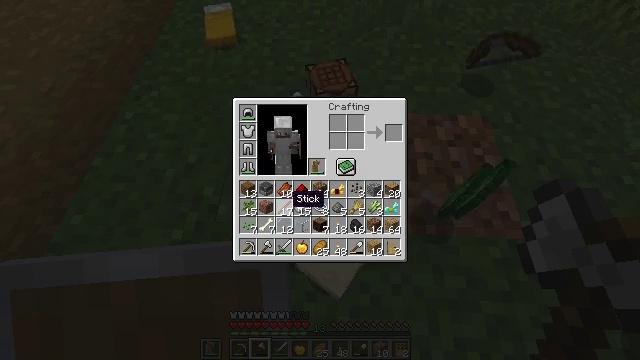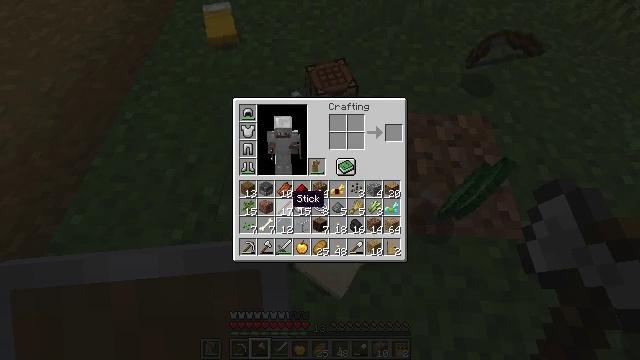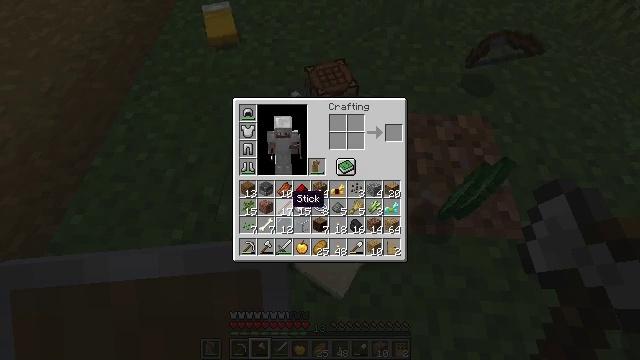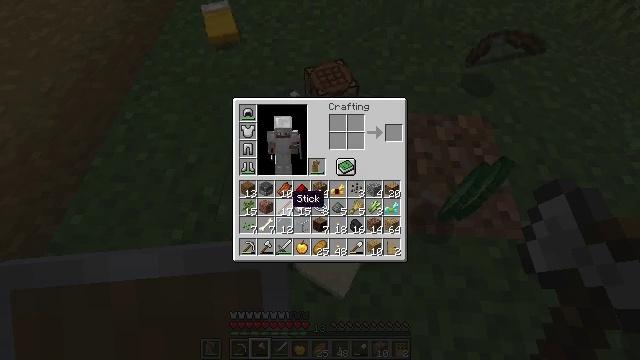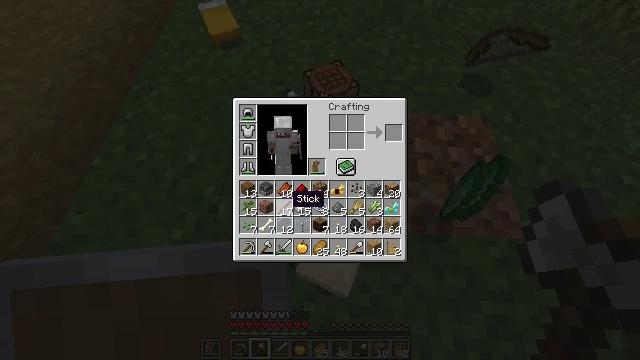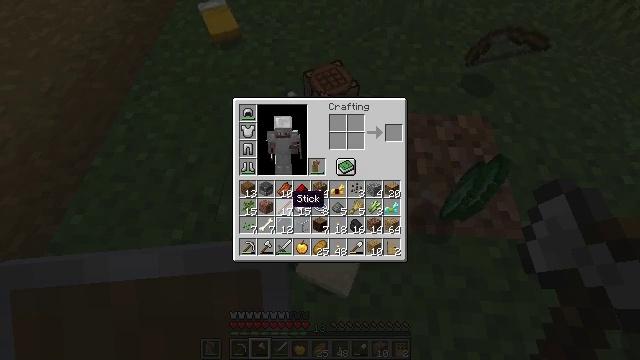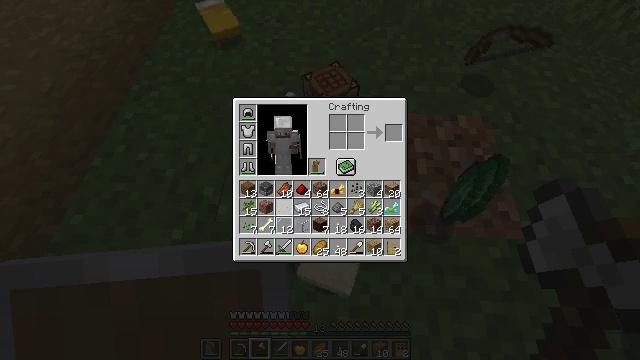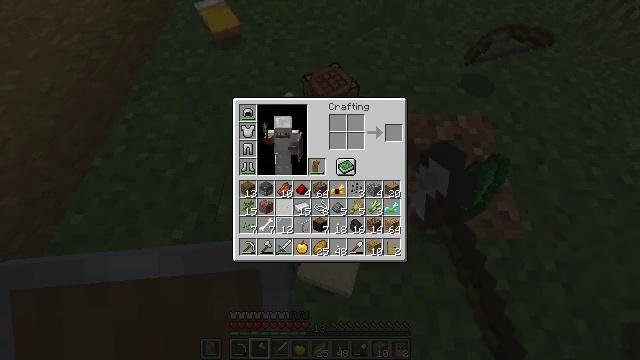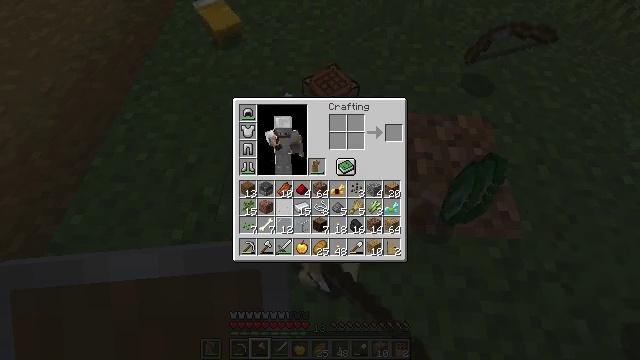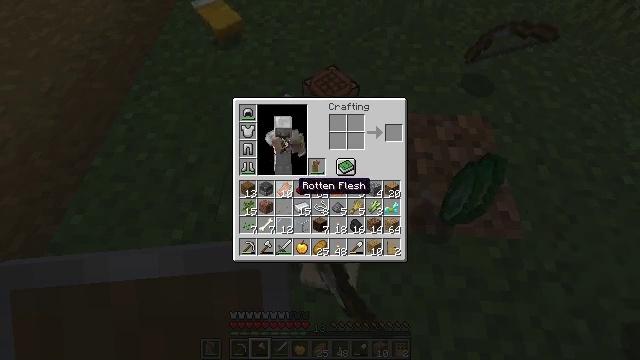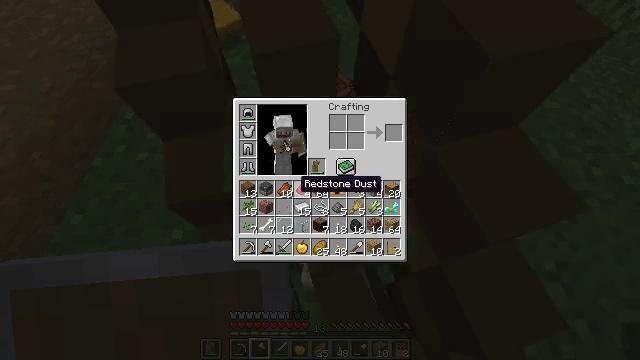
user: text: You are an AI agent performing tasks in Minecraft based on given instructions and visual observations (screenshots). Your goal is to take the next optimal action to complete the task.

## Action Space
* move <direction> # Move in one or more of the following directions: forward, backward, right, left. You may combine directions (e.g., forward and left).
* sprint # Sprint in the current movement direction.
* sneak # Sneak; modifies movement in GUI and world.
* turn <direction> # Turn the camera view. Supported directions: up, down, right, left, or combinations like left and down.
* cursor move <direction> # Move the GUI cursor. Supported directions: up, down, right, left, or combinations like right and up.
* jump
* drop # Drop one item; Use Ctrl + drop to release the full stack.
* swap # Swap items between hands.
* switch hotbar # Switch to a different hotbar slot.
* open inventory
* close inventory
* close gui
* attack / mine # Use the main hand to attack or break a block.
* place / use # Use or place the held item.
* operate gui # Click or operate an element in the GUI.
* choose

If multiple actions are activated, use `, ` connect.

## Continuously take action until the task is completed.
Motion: motion action
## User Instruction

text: Drop a stick.
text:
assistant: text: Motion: sprint
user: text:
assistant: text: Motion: sprint
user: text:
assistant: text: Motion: sprint
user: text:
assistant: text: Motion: sprint
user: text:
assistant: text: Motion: sprint
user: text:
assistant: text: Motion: sprint, drop
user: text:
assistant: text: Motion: sprint, drop
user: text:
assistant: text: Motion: sprint, drop
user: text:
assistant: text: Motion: sprint, cursor move up
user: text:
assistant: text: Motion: sprint
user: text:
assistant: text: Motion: sprint